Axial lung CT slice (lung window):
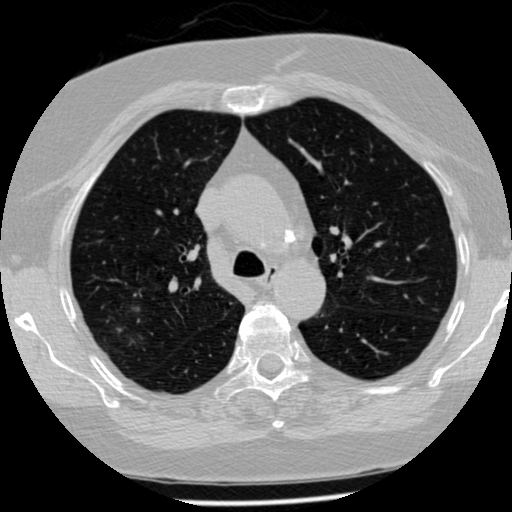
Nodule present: no